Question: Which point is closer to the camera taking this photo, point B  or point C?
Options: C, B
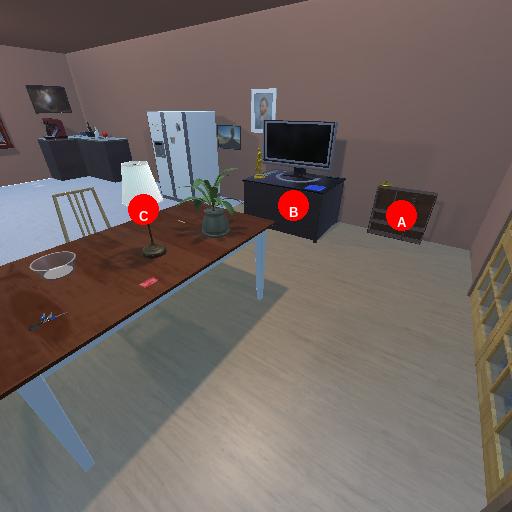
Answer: C